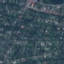
Land use / land cover: Residential